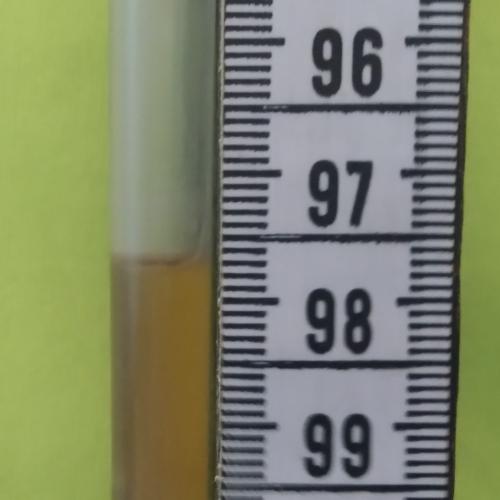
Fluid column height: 97.7 cm